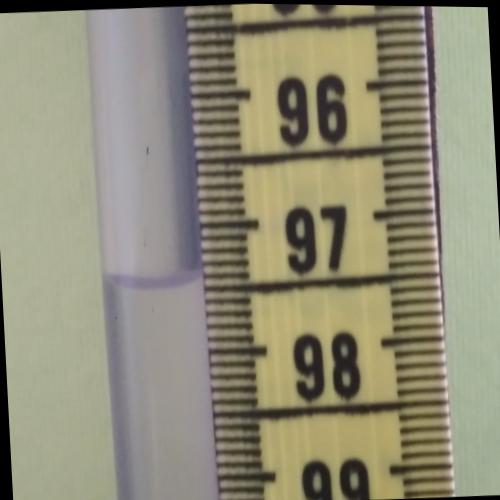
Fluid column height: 97.4 cm